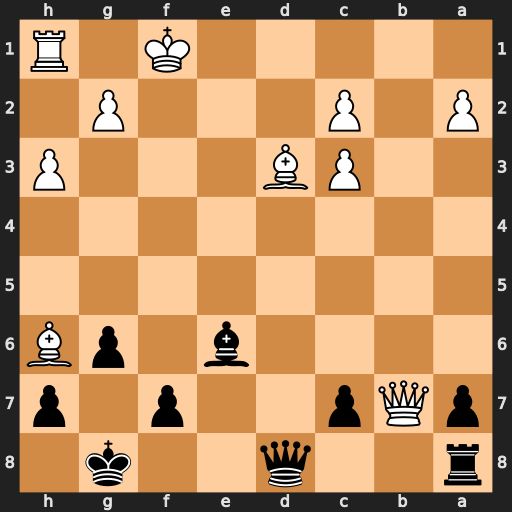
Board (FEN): r2q2k1/pQp2p1p/4b1pB/8/8/2PB3P/P1P3P1/5K1R
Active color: b
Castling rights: -
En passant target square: -
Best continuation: Rb8 Qxa7 Rb1+ Ke2 Rxh1